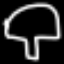
Label: mushroom